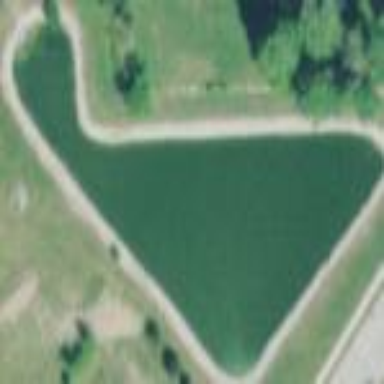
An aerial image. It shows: Pond surrounded by natural water.